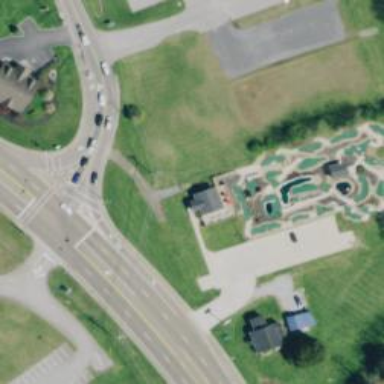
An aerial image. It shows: Miniature golf course.